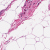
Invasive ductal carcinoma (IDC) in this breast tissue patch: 0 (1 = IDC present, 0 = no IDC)